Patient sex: M
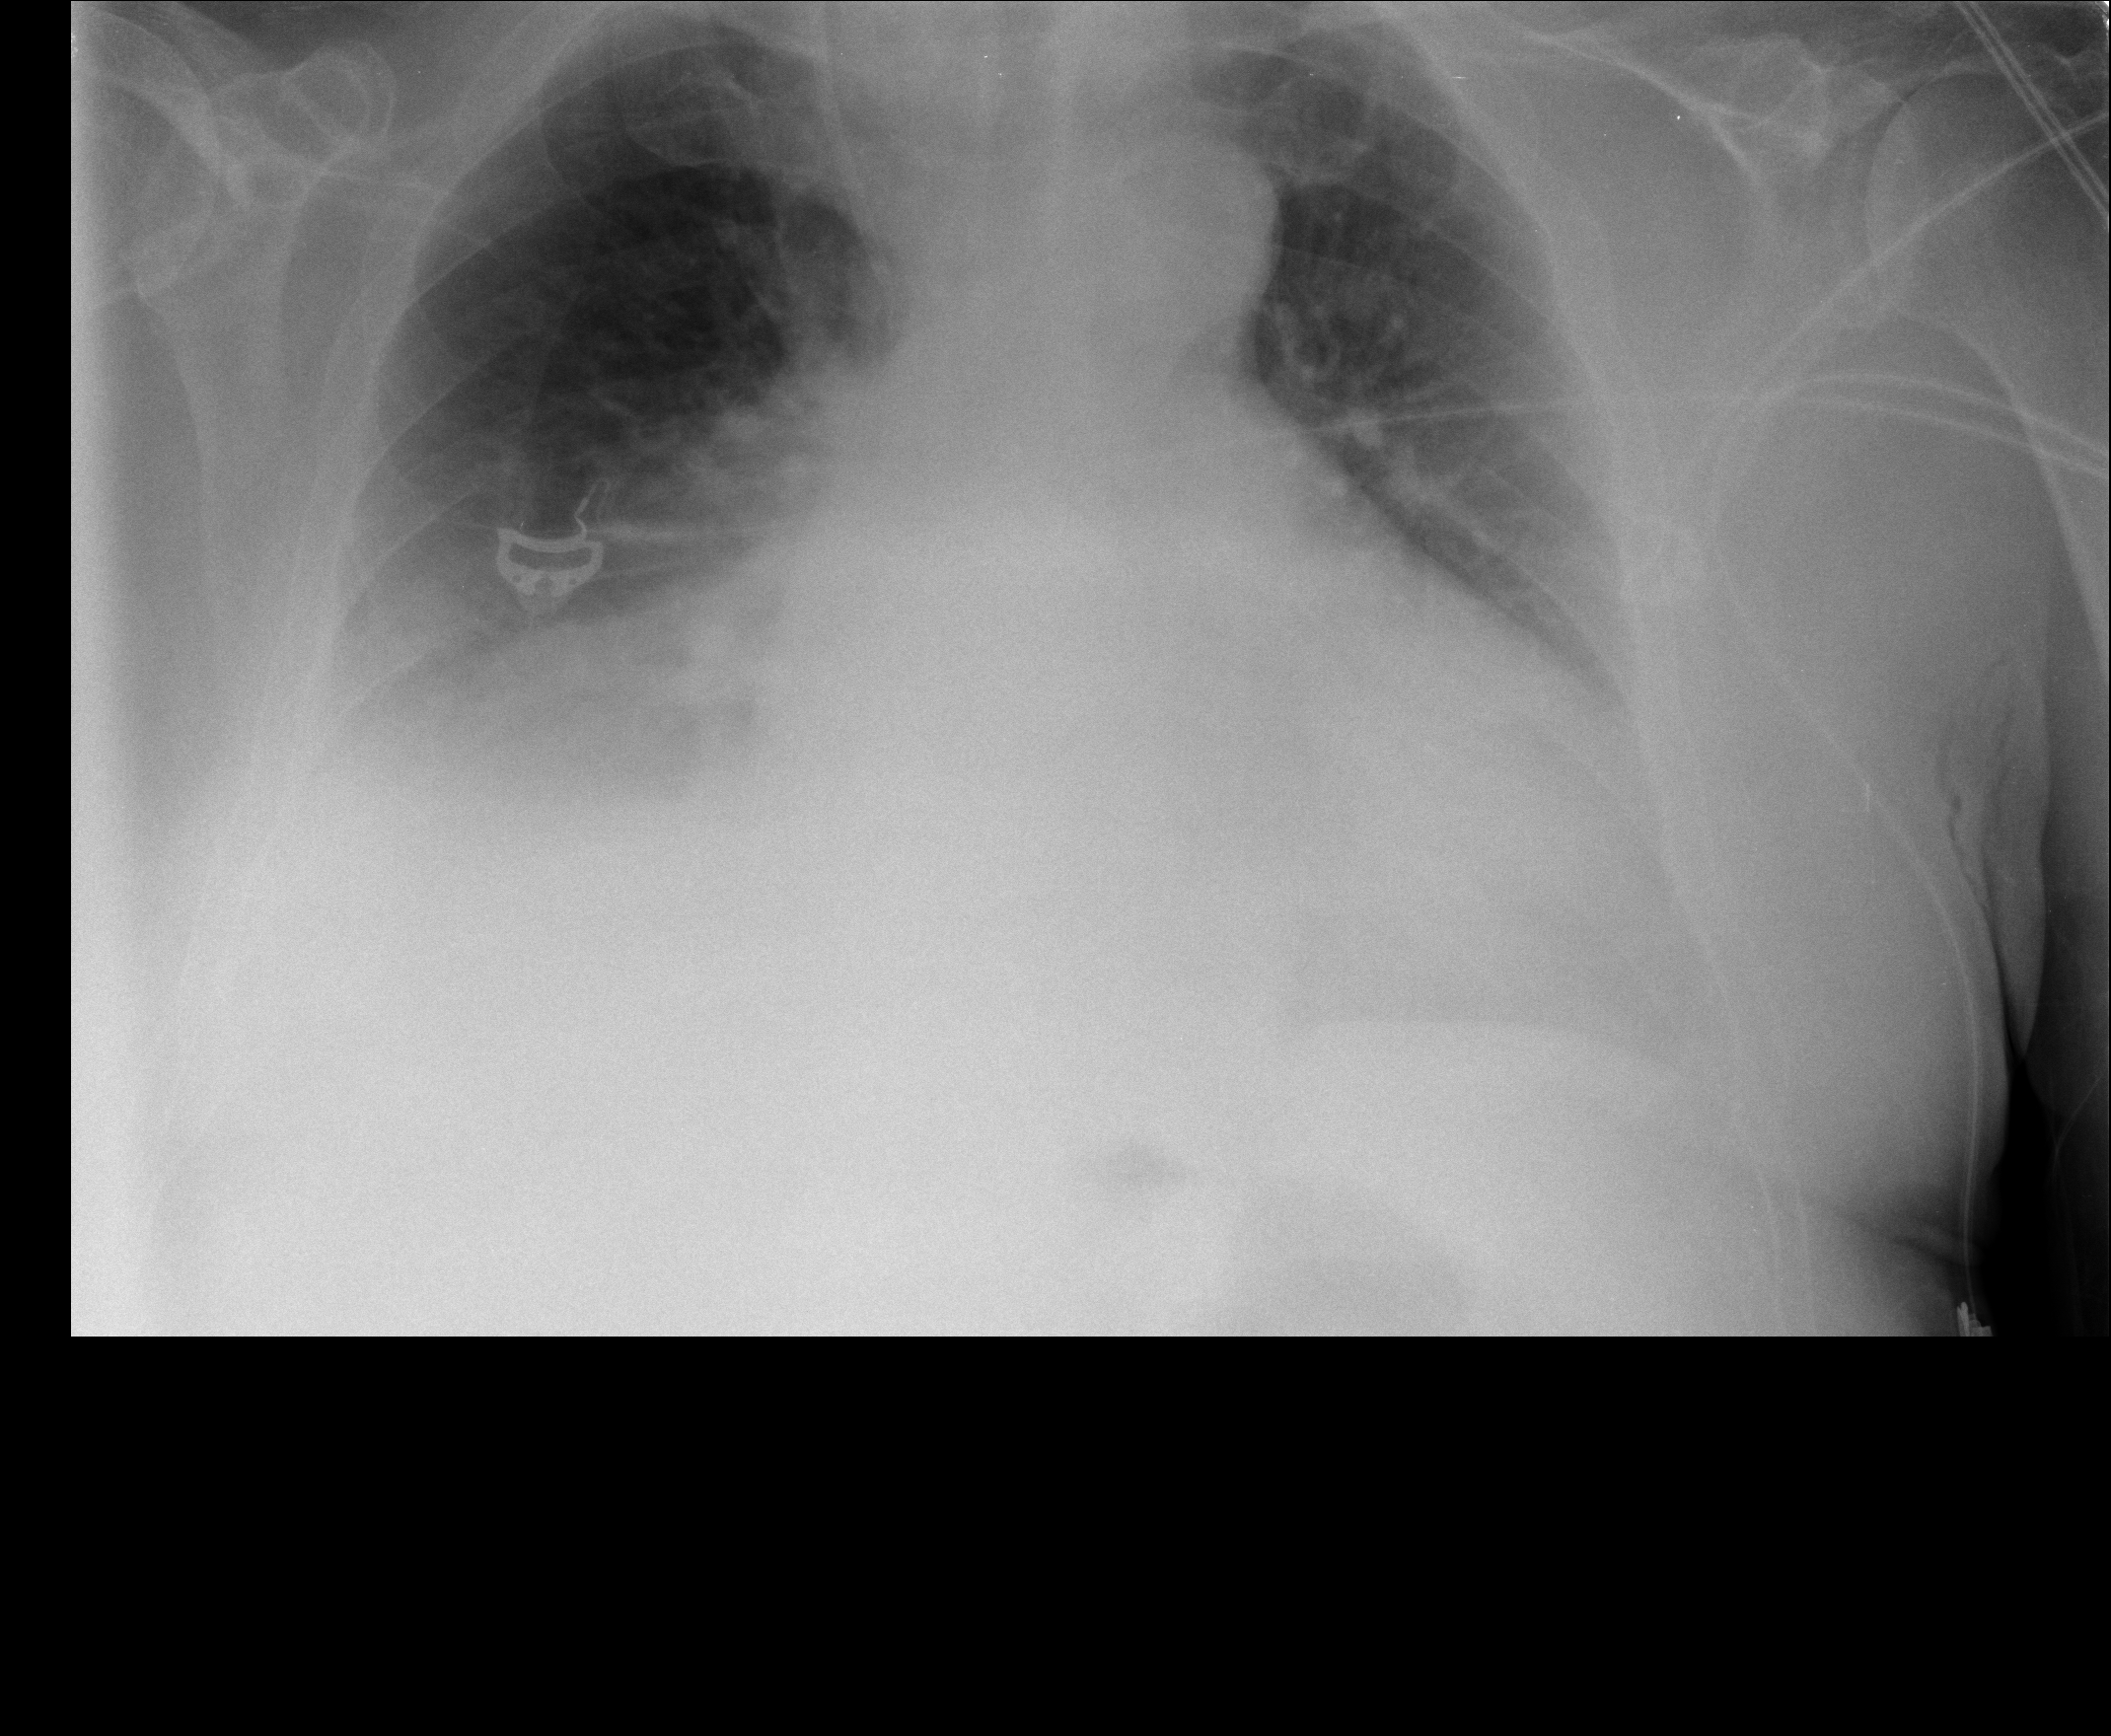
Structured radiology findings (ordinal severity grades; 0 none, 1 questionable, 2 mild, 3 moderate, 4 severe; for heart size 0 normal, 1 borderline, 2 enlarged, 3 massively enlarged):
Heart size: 2
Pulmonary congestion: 2
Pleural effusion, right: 2
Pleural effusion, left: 2
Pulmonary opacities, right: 0
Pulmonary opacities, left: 0
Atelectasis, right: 2
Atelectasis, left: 2